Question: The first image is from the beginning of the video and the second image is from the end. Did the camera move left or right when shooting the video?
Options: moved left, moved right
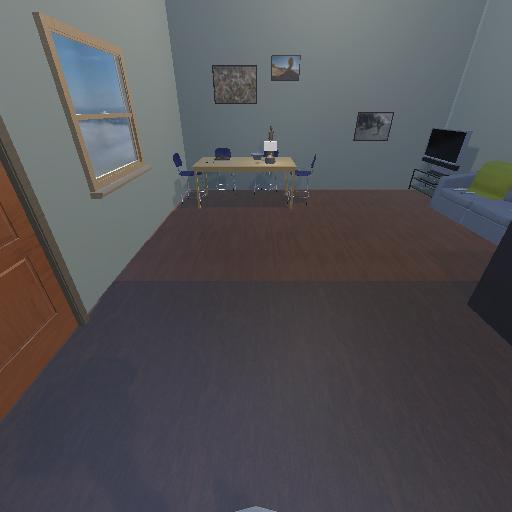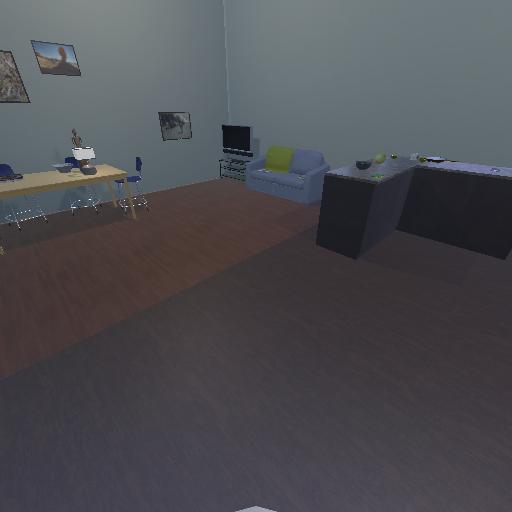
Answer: moved left